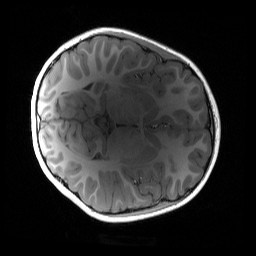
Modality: T1w
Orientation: axial
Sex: female
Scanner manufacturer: siemens
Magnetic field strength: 3 T
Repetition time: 1.9 s
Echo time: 0.00243 s